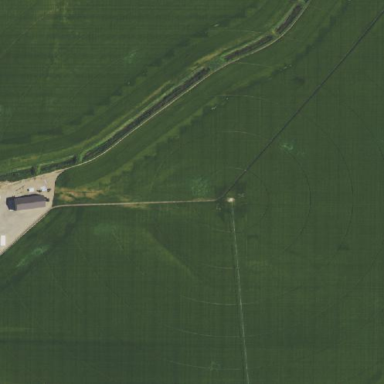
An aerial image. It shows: Farmland with pivot irrigation system.